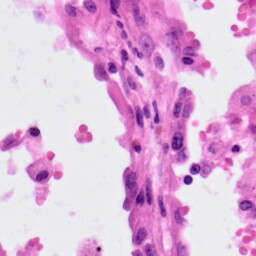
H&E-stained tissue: Lung